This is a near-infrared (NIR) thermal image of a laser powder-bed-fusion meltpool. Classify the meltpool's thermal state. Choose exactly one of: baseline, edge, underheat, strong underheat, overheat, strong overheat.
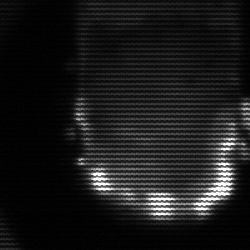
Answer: baseline